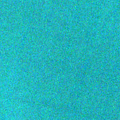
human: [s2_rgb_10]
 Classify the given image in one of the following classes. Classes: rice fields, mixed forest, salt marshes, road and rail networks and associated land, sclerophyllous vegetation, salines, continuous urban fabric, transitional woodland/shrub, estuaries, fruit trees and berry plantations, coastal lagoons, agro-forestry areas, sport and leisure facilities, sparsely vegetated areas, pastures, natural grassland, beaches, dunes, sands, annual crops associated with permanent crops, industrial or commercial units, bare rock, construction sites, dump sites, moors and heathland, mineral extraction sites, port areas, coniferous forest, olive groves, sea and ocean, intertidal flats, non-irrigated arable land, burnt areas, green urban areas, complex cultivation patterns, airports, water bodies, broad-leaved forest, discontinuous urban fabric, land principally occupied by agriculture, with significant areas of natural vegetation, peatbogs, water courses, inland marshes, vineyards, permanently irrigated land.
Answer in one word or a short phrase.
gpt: sea and ocean